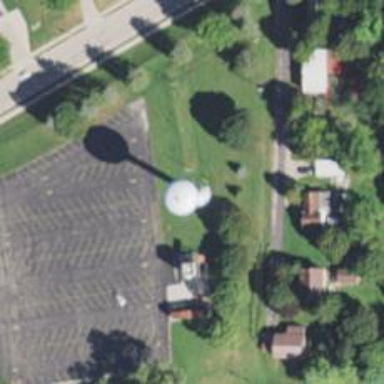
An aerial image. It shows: Water tower that is man-made.